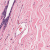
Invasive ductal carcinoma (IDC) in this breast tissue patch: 0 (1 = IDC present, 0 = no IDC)